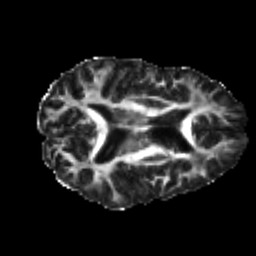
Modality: FA
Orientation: axial
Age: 23
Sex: male
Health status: healthy
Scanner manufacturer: philips
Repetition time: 7.384 s
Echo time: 0.08599 s